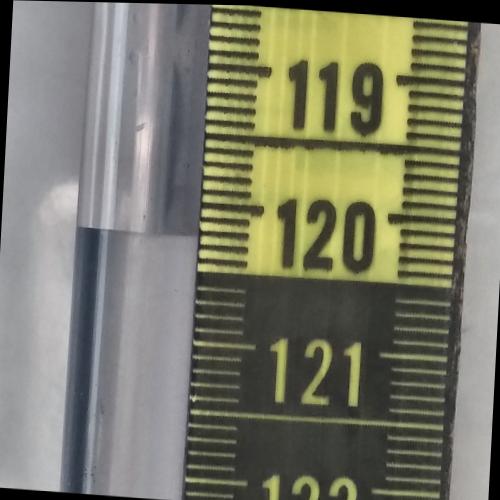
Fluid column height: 120.2 cm